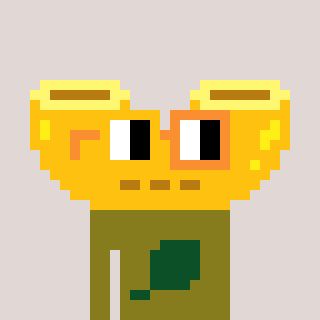
a pixel art character with square yellow and orange glasses, a macaroni-shaped head and a gunk-colored body on a warm background